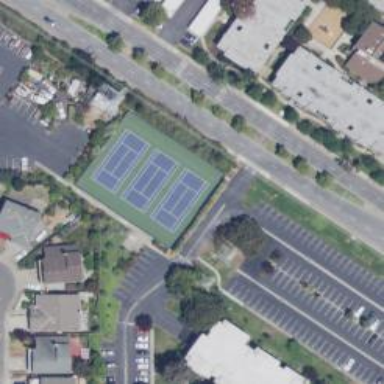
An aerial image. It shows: Asphalt tennis court.